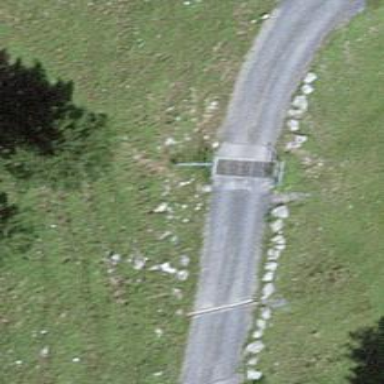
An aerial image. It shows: Cattle grid barrier.